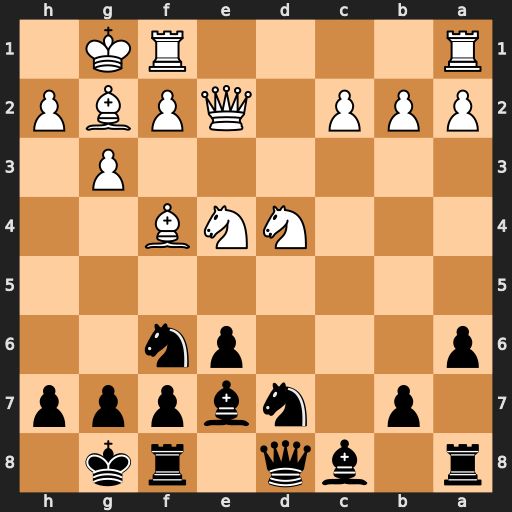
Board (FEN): r1bq1rk1/1p1nbppp/p3pn2/8/3NNB2/6P1/PPP1QPBP/R4RK1
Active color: b
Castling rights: -
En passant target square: -
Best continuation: e5 Nxf6+ Bxf6 Ne6 fxe6